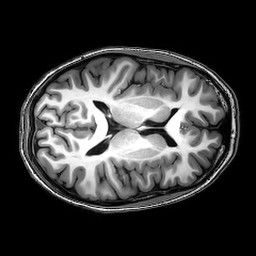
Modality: T1w
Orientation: axial
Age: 23
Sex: female
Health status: healthy
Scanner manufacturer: philips
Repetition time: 0.008233 s
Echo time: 0.00378 s